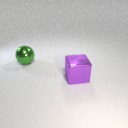
large purple metal cube to the right of large green metal sphere